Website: walmart
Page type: order-returns
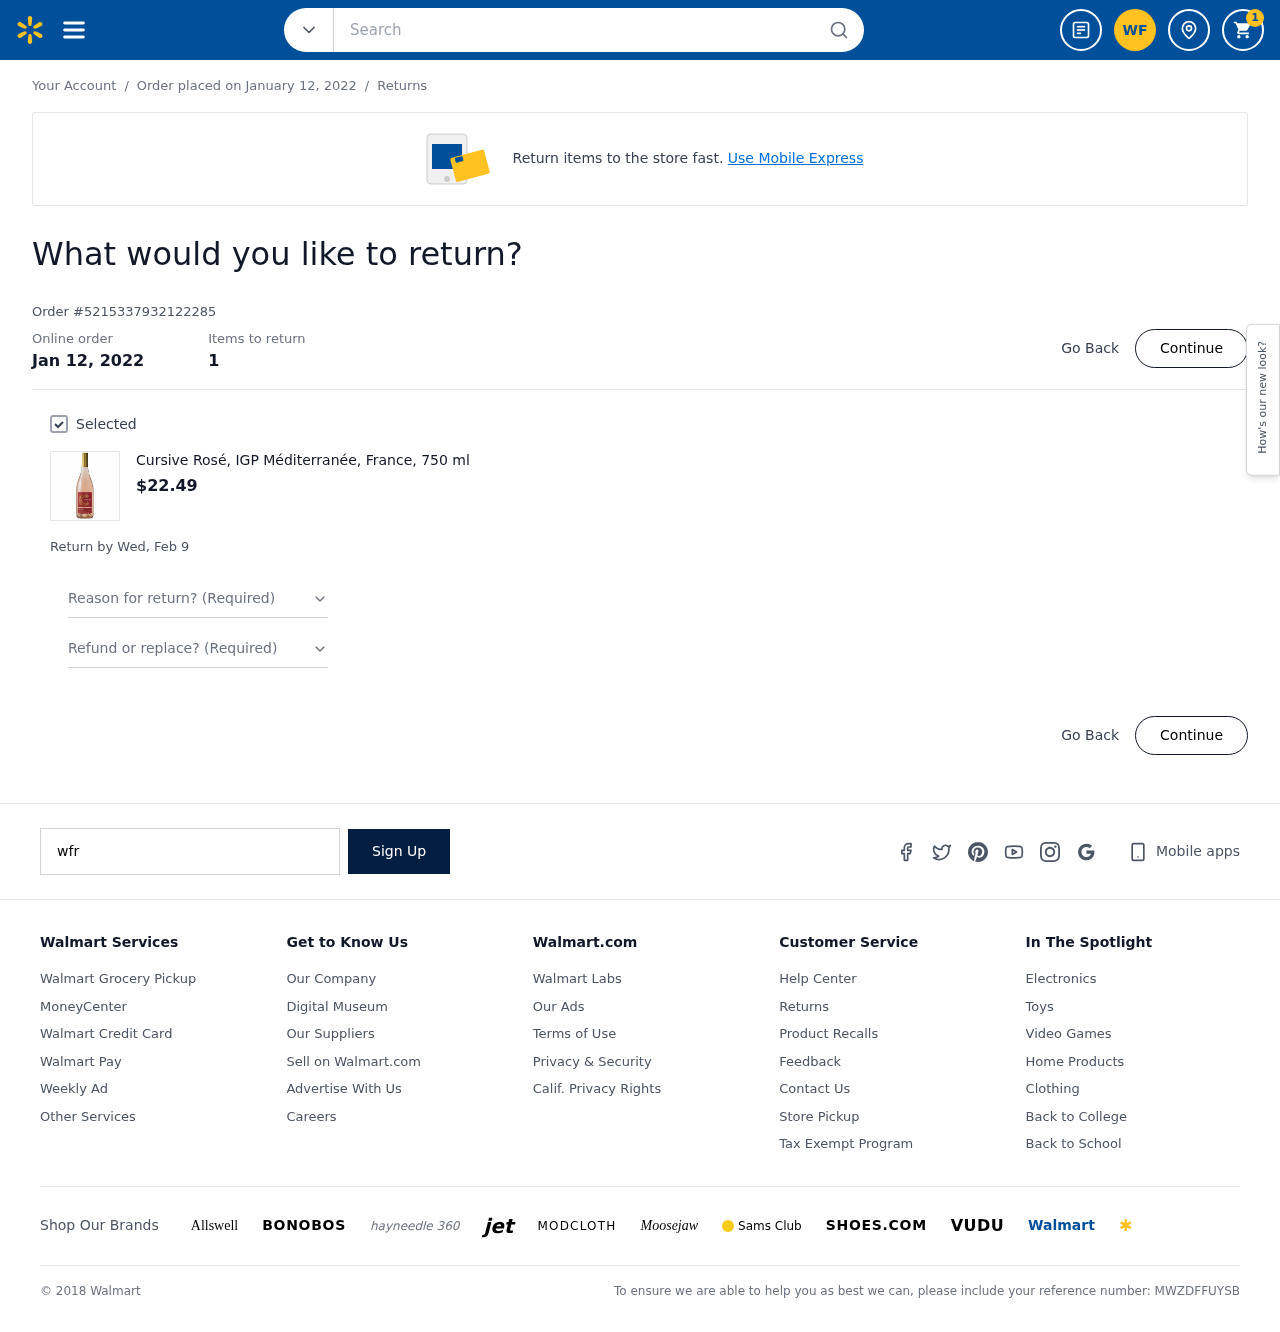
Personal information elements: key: PII_EMAIL
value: wfrost@hotmail.com
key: PII_INITIALS
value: WF
Product elements: key: PRODUCT1_NAME
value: Cursive Rosé, IGP Méditerranée, France, 750 ml
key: PRODUCT1_PRICE
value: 22.49
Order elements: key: ORDER_NUM_ITEMS
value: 1
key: ORDER_DATE
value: Order placed on January 12, 2022
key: ORDER_DATE
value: Jan 12, 2022
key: ORDER_ID
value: Order #5215337932122285
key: ORDER_RETURN_BY_DATE
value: Return by Wed, Feb 9
Search elements: key: HEADER_SEARCH
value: Search